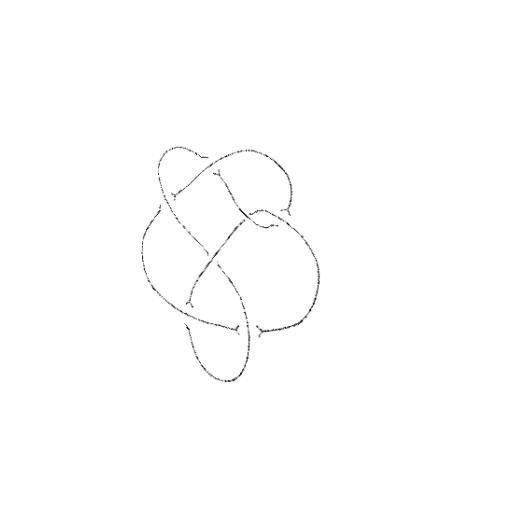
Crossing number: 7